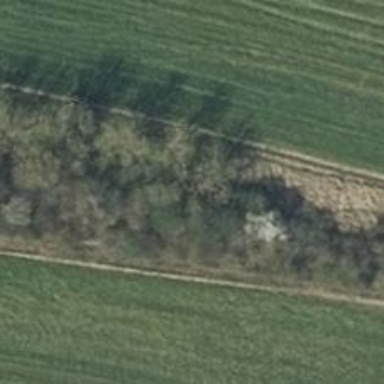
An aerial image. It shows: Row of deciduous broadleaved trees.